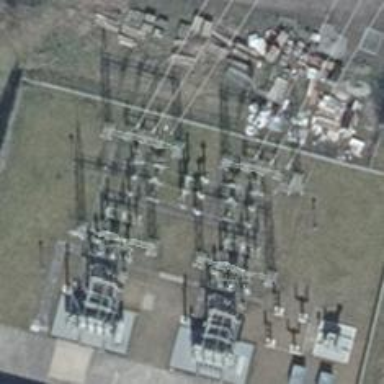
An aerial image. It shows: Switch for power supply.